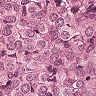
Metastatic tissue present: yes